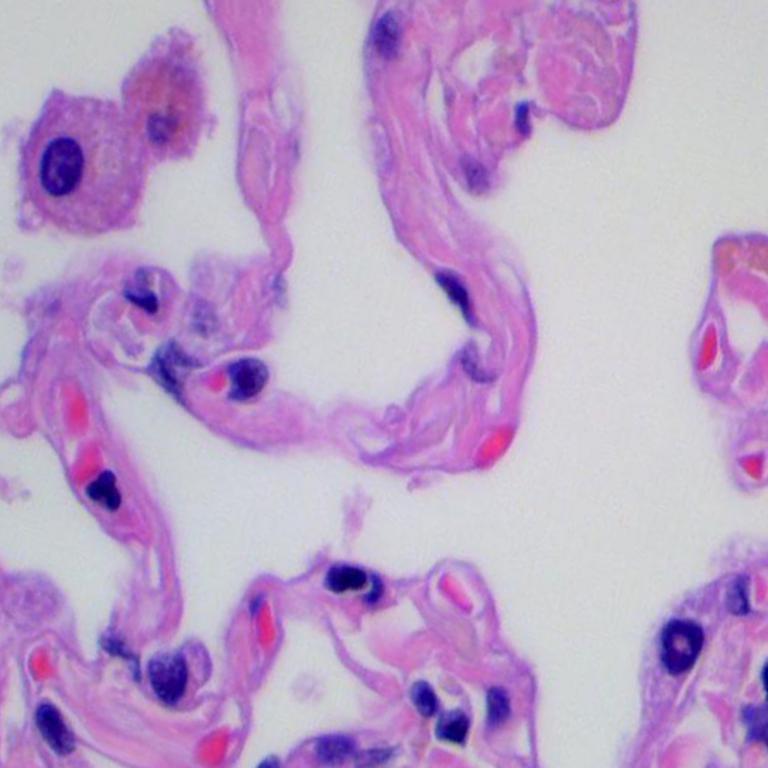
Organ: lung
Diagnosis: benign